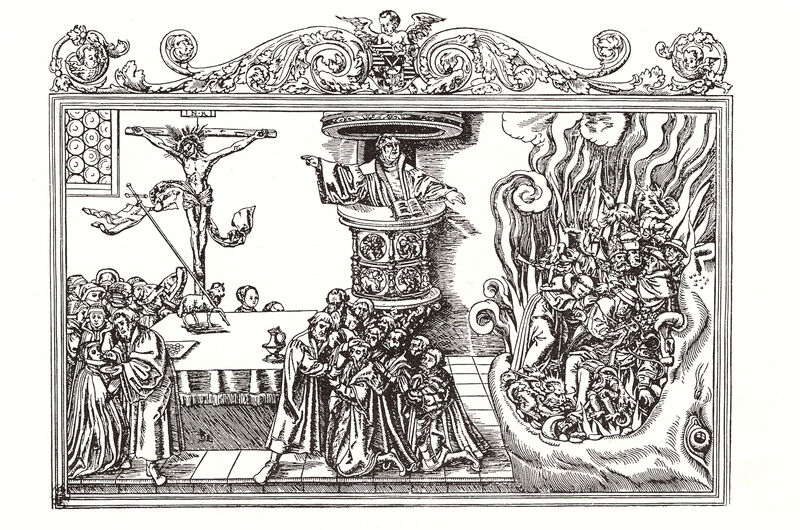
Titel: Evangelisches Abendmahl und altkirchlicher Höllensturz
Künstler: Lucas d.J. Cranach
Institution: (Seriendruck)
Schlagwörter: feuer, lendenschurz, mann, weiß, frauen, menschen, fenster, finger, geste, grau, männer, schwarz, tisch, zeichnung, gericht, bibel, böse, rahmen, gelehrte, kirche, rauch, boden, auge, gewand, kelch, gewänder, engel, engelchen, deutschland, holzschnitt, fahne, flagge, grafik, graphik, angst, bischof, papst, podest, deckel, lamm, buch, glaube, kreuz, brennen, flammen, lodern, druck, radierung, stich, fliesen, schwarzweiß, knien, kardinal, pilatus, beten, bleiglas, altar, kännchen, prediger, pfarrer, kanzel, christus, jesus, jesus christus, kreuzigung, gut, fegefeuer, hölle, jüngstes gericht, verdammte, kniend, gemeinde, hostie, knieende, priester, kruzifix, mönch, luther, predigt, mönche, protestantismus, abendmahl, putten, kupferstich, butzenscheiben, gekreuzigt, osterlamm, ungeheuer, gläubige, erlösung, standarte, hexen, monster, untier, kommunion, schwrzweiß, pontius pilatus, verbrennung, schridt, katholizismus, martin, reformation, apostel, predigen, bierglas, lamm gottes, martin luther, inri, schlund, jesus christur, kanzeldeckel, rachen, höllenschlund, pontius, heiden, kanzlei, angs, ablassbriefe, kruzific, lither, ekirche, unglaube, lirch